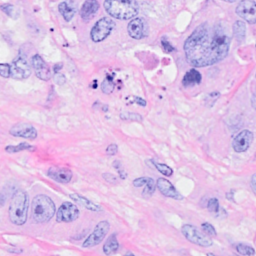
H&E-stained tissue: Breast